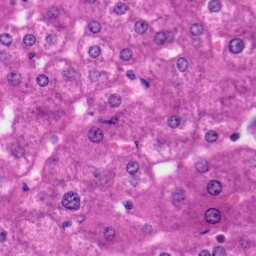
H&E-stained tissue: Liver